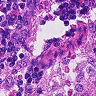
Metastatic tissue present: no